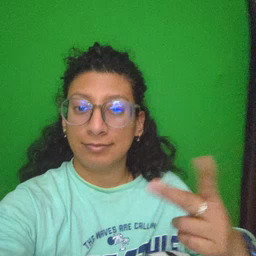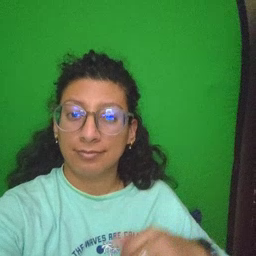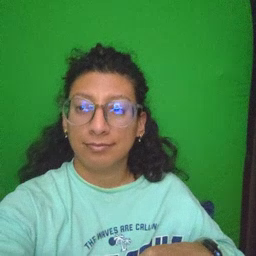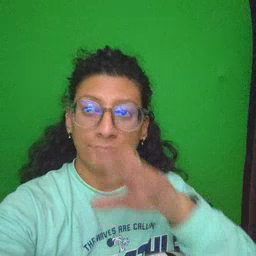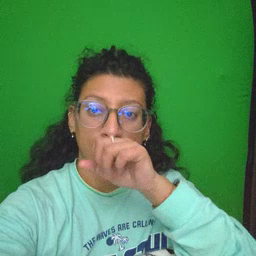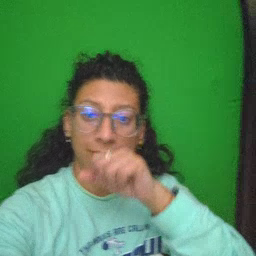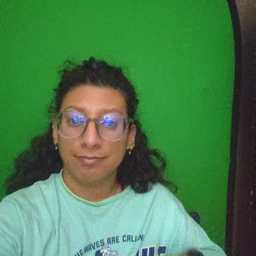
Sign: orange